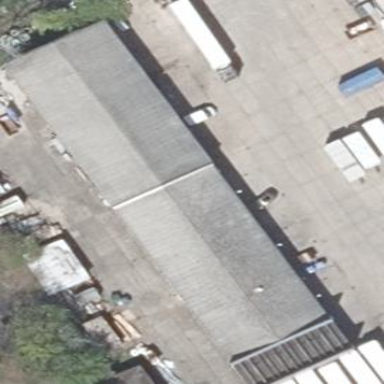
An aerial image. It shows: Commercial building.